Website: lowes
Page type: stored-credit-cards
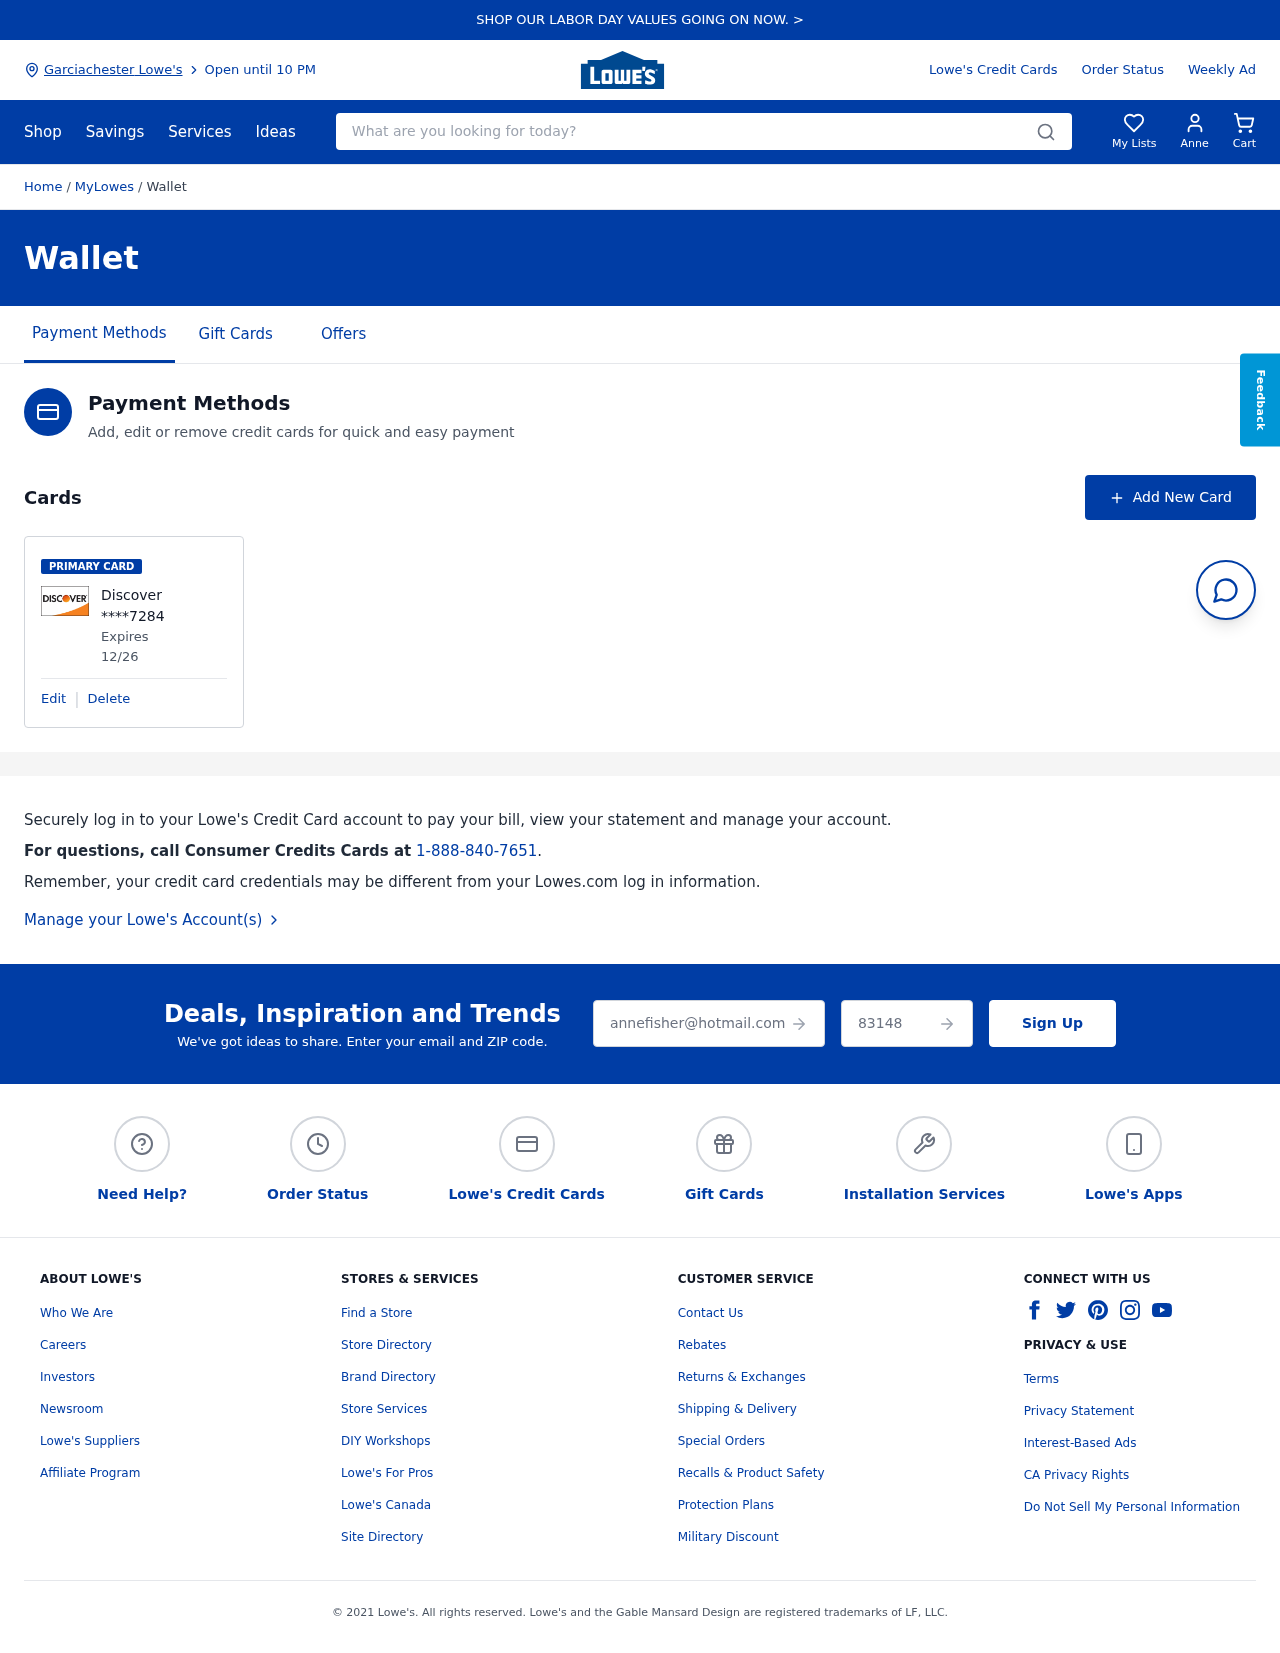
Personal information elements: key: PII_CARD_EXPIRY
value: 12/26
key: PII_CARD_LAST4
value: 7284
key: PII_CARD_TYPE
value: Discover
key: PII_CITY
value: Garciachester Lowe's
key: PII_EMAIL
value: annefisher@hotmail.com
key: PII_FIRSTNAME
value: Anne
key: PII_POSTCODE
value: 83148
Search elements: key: HEADER_SEARCH
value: What are you looking for today?